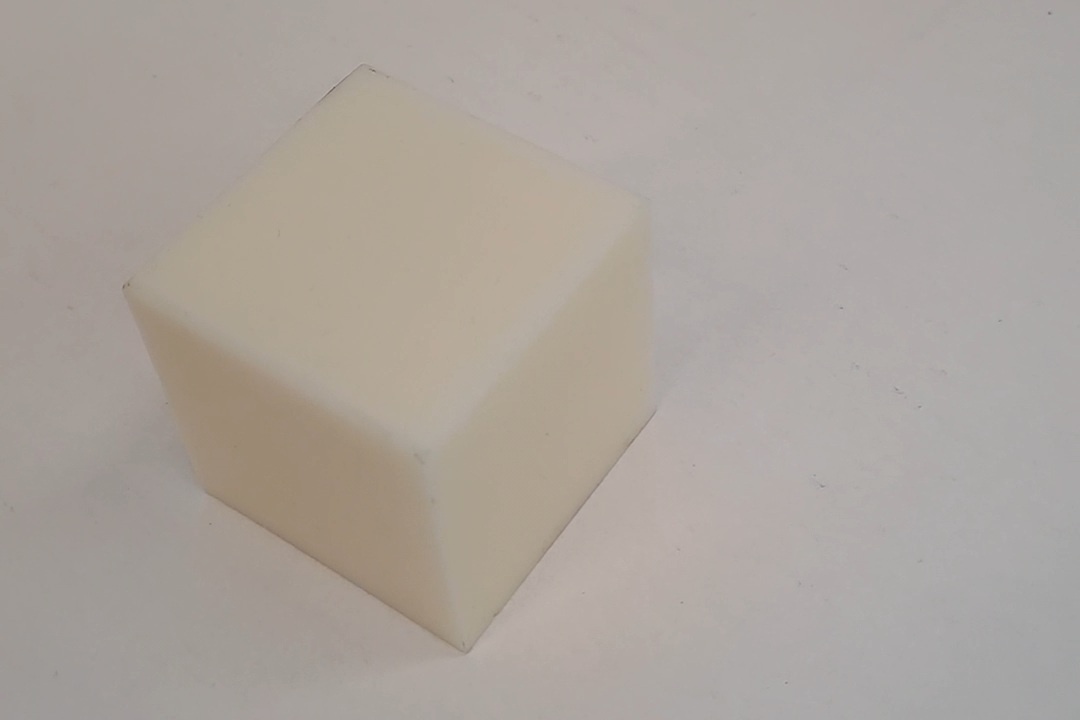
Label: Cuboid